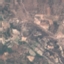
Land use / land cover: PermanentCrop